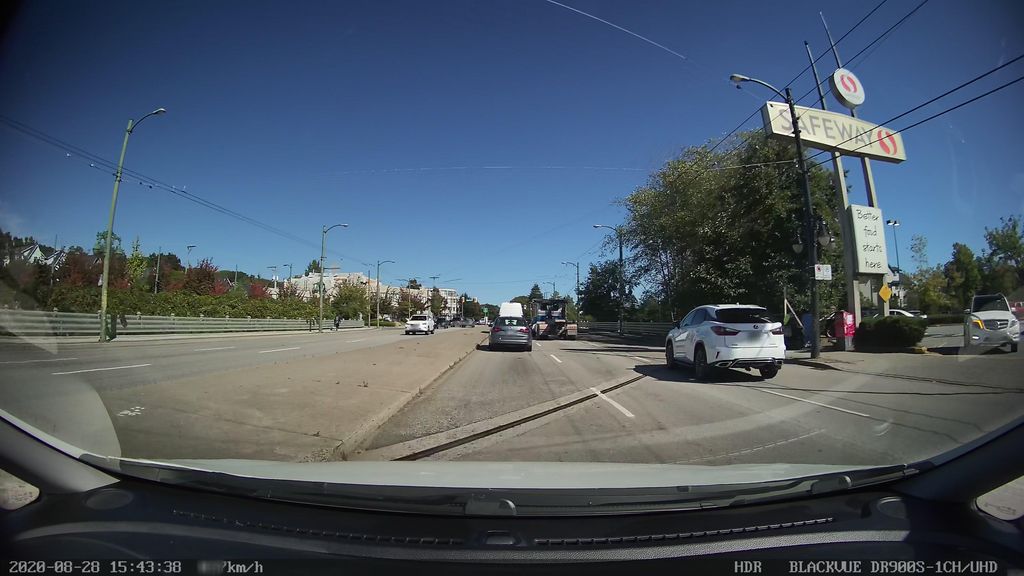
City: vancouver